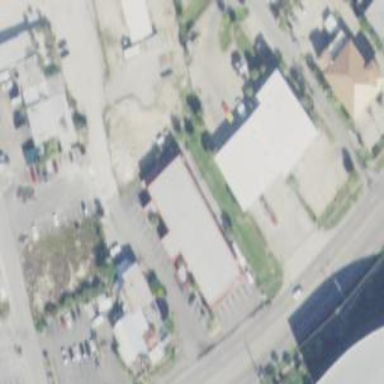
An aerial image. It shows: Building.